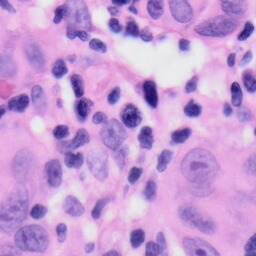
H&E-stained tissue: Skin